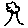
Label: tree